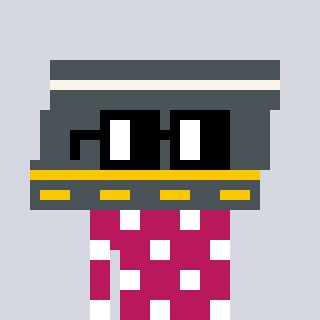
a pixel art character with square black glasses, a road-shaped head and a darkpink-colored body on a cool background